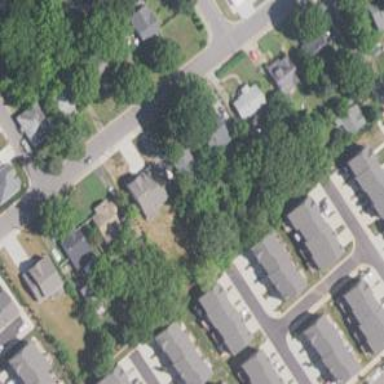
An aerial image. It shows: Residential area composed of single-family homes.